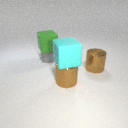
large brown metal cylinder to the right of large brown metal cylinder